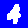
Digit: 4